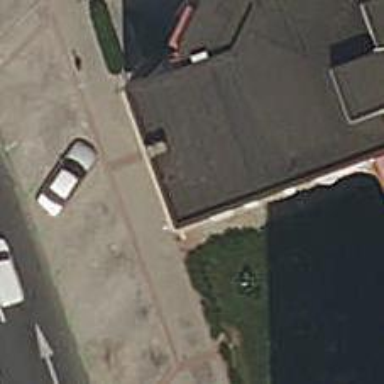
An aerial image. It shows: Arts centre.